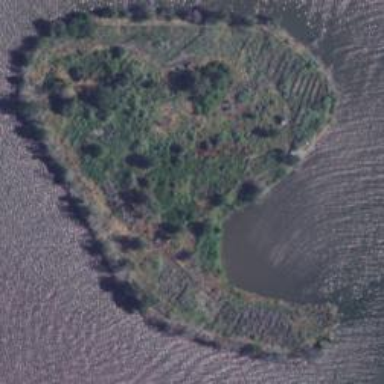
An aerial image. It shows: Islet.